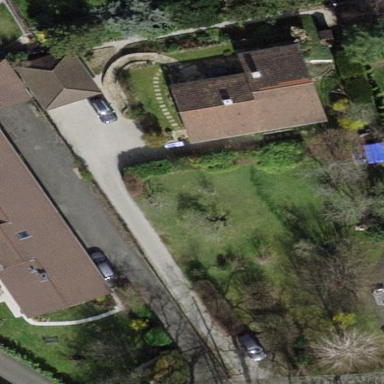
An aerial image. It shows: Garden enclosed by fence.